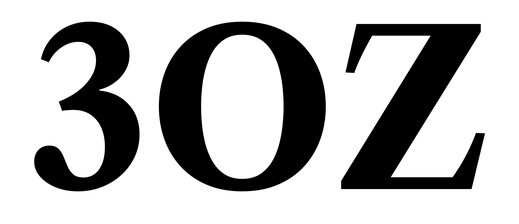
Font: LibreCaslonText_Bold